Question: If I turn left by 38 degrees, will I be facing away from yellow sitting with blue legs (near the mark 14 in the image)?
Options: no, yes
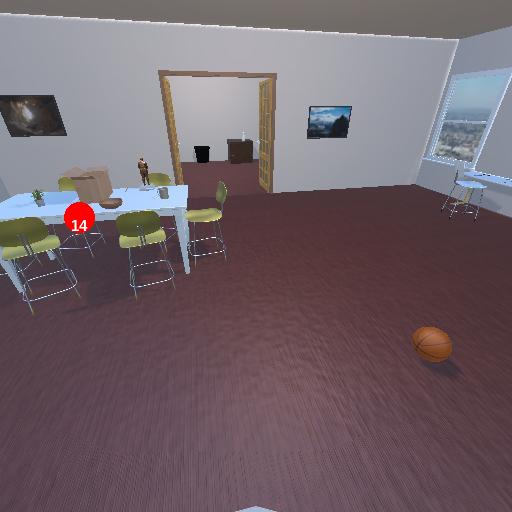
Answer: no